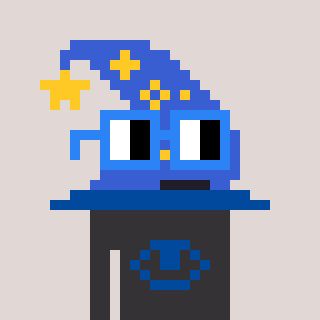
a pixel art character with square blue glasses, a wizard hat-shaped head and a grayscale-colored body on a warm background